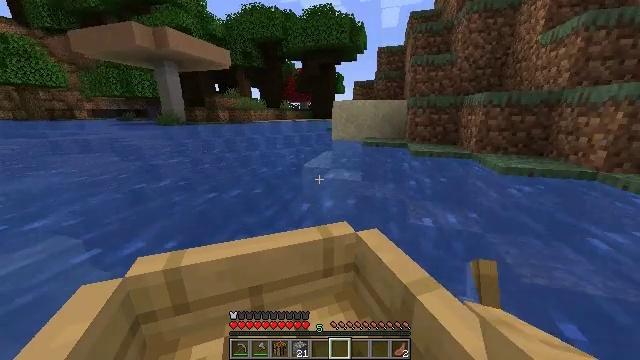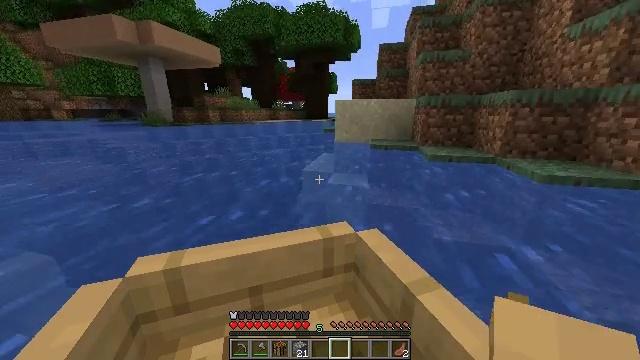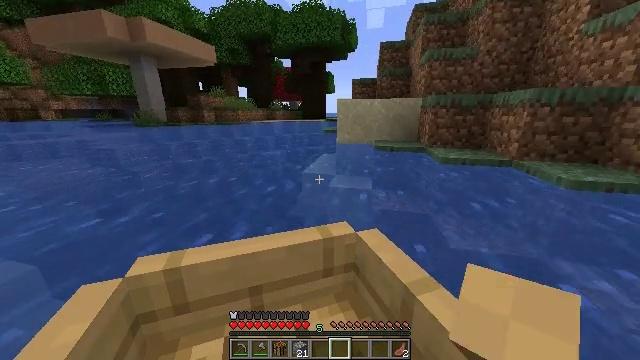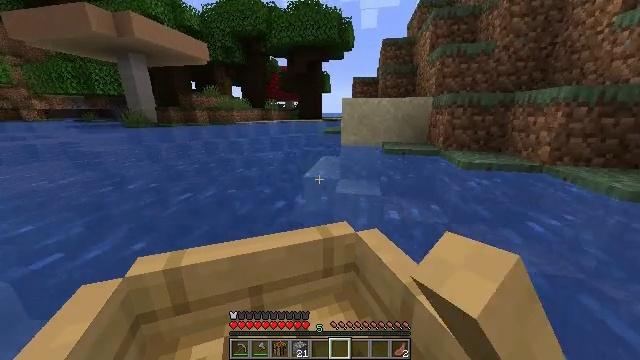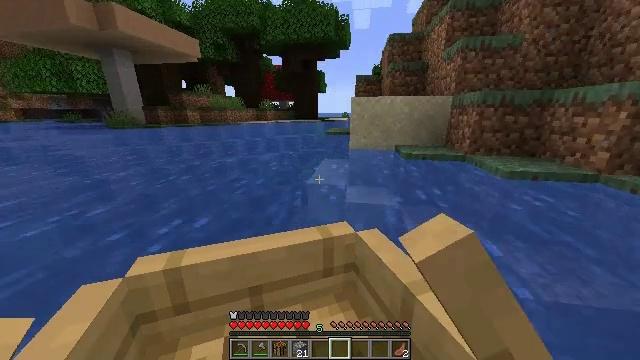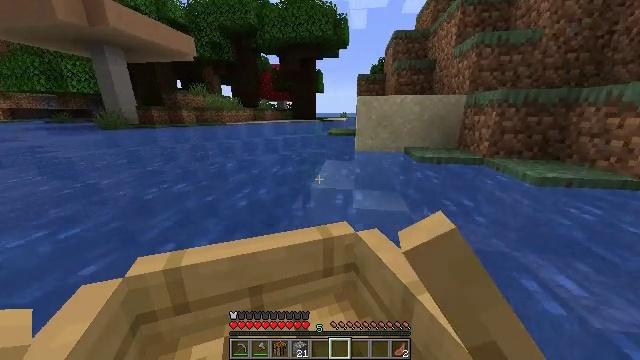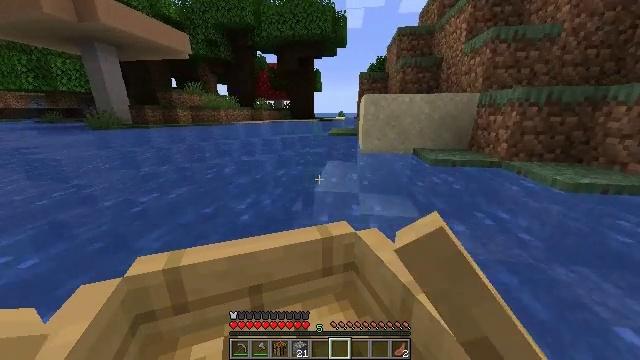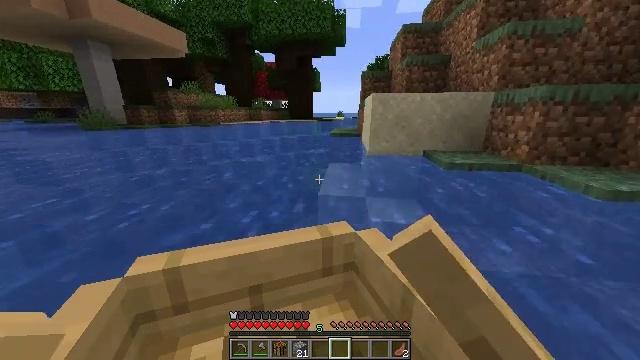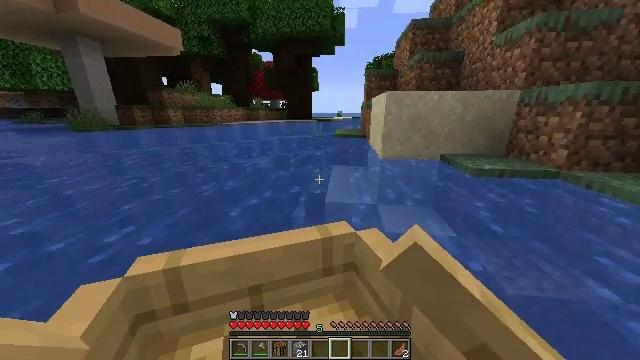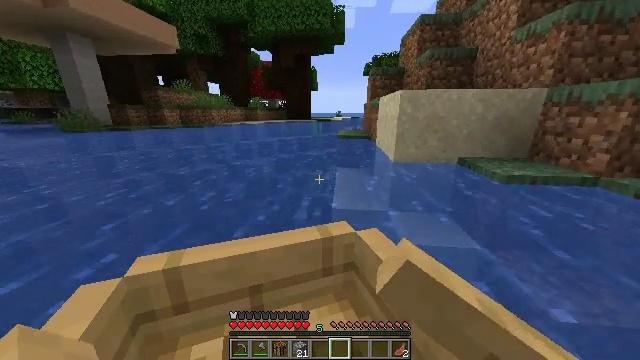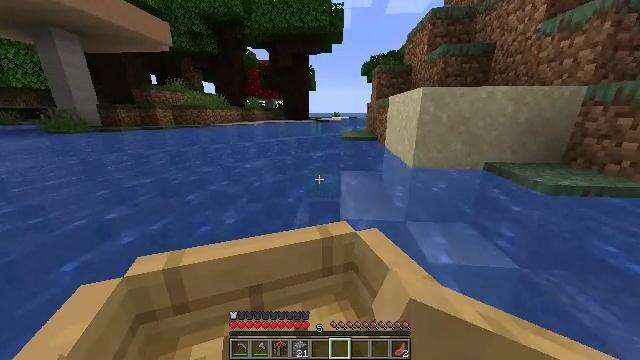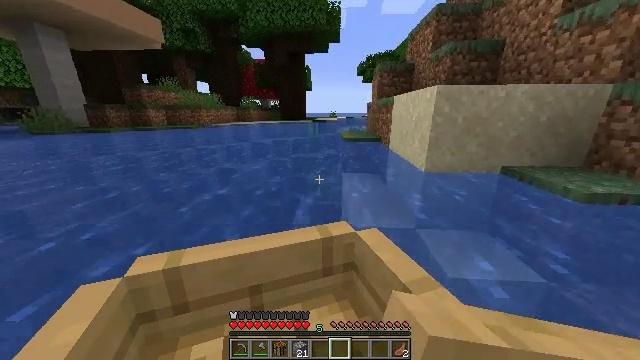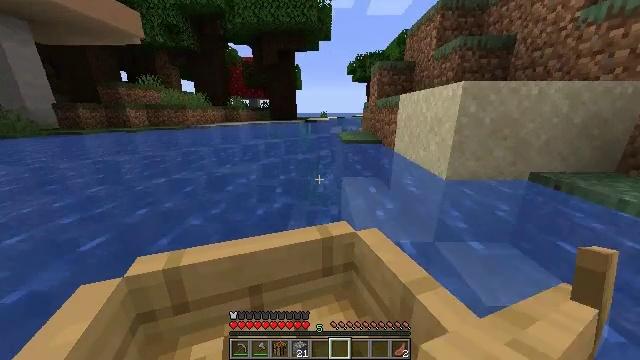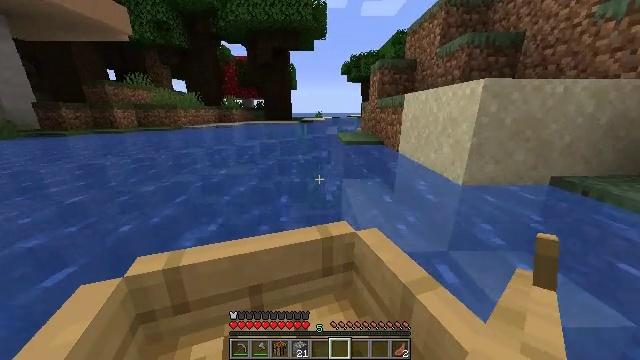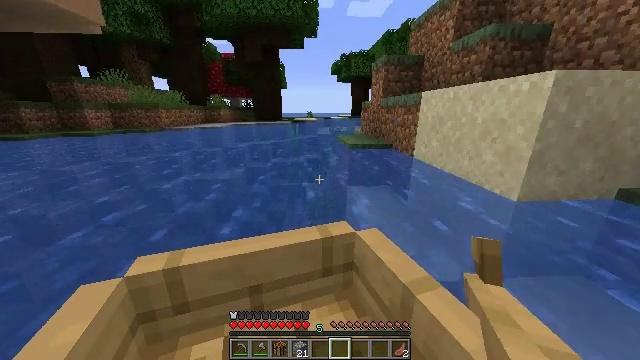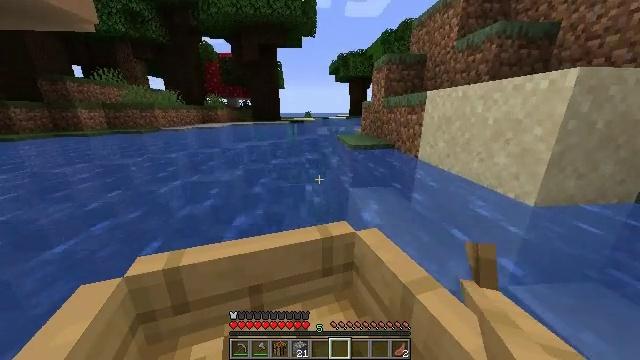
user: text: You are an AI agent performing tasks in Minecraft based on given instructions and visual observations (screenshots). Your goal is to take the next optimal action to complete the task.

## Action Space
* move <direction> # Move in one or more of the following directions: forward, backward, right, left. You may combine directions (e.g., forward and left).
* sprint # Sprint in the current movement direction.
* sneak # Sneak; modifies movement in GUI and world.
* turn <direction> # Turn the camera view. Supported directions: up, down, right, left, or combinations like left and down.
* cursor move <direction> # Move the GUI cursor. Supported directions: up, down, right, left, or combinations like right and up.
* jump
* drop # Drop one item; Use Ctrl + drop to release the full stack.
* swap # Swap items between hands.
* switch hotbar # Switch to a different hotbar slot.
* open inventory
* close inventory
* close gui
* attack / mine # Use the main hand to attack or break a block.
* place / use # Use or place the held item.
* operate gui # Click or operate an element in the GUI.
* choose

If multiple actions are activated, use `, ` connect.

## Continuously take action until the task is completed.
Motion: motion action
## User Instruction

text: Dive and mine the kelp.
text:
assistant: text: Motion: move forward, sprint
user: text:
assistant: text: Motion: move forward, sprint
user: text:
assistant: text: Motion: move forward, sprint
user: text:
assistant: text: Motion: move forward, sprint
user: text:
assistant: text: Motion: move forward, sprint
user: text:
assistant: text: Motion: move forward, sprint
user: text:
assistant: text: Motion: move forward, sprint
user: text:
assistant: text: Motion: move forward, sprint
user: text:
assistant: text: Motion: move forward and move right, sprint
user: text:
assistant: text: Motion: move forward and move right, sprint
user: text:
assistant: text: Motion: move forward, sprint
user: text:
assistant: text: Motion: move forward, sprint
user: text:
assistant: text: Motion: move forward, sprint
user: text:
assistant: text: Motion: move forward, sprint
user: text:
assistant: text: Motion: move forward, sprint
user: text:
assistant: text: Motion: move forward, sprint
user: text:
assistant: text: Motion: move forward and move right, sprint
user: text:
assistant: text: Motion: move forward and move right, sprint
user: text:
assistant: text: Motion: move forward and move right, sprint
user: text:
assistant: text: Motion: move forward, sprint
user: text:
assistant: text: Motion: move forward, sprint
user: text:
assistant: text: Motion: move forward, sprint
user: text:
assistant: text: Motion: move forward, sprint
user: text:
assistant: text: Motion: move forward, sprint
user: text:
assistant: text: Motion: move forward, sprint
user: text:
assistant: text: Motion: move forward, sprint
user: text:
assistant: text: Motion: move forward, sprint
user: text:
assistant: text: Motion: move forward, sprint
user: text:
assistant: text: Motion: move forward, sprint
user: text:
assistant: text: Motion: move forward, sprint